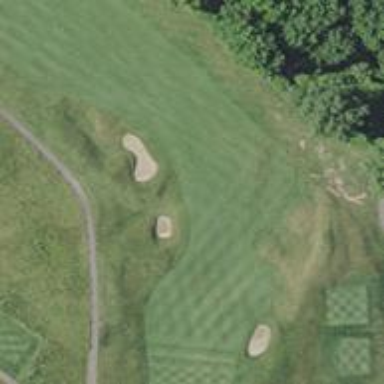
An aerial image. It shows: Golf hole.